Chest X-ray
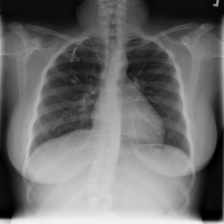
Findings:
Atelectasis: negative
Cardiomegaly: negative
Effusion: negative
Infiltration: negative
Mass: negative
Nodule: negative
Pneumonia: negative
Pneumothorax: negative
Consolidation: negative
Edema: negative
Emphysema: negative
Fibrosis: negative
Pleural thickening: negative
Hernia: negative